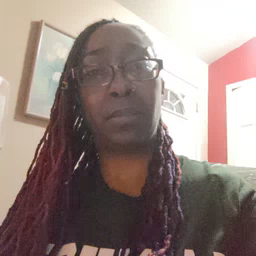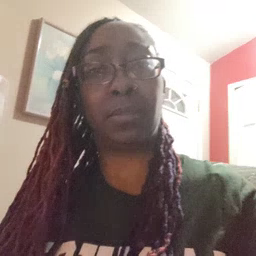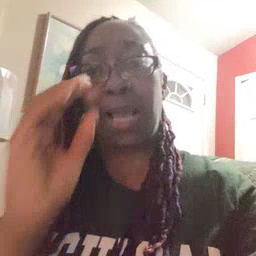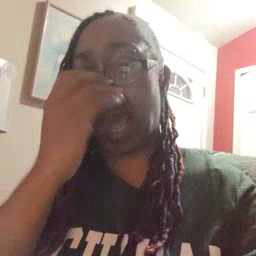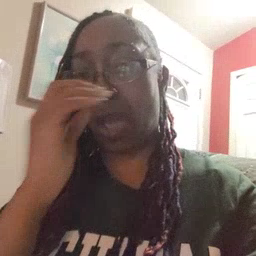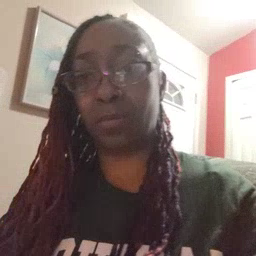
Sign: clown